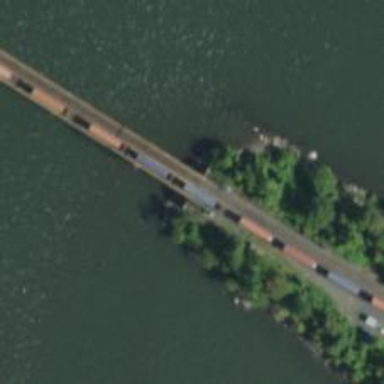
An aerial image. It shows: Bridge over railway with bidirectional signals.